Question: I Set an int Variable for IDC_EDIT1 Control.
now i Want Change it With a Function, But when clicking on Button, Show an Error!
'''
void test()
{
CthDlg d;
d.m_text1 = 5;
d.UpdateData(FALSE);
}
void CthDlg::OnBnClickedOk()
{
// TODO: Add your control notification handler code here
// pThread = AfxBeginThread(ThreadFunction, THREAD_PRIORITY_NORMAL);
test();
}
'''

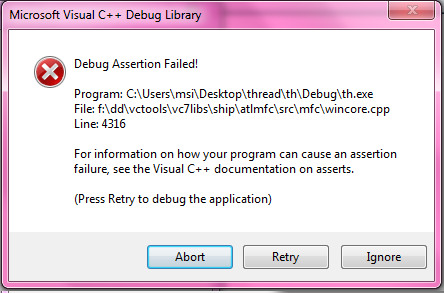
Answer: In the 'test' function you define a completely new instance of the 'CthDlg' class, and try to modify it. That will not work as it's not properly created, and also have no relation with the actual dialog being displayed.
Instead, if 'test' is a stand-alone (not member) function then you should pass the actual dialog instance as an argument, and use that.
For example
'''
void tesy(CthDlg& dlg)
{
dlg.m_text1 = ...;
dlg.UpdateData(FALSE);
}
void CthDlg::OnBnClickedOk()
{
test(*this);
}
'''